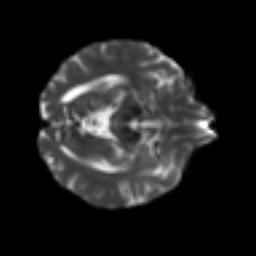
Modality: T2w
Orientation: axial
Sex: male
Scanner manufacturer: ge
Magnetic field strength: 3 T
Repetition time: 7 s
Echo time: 0.08 s